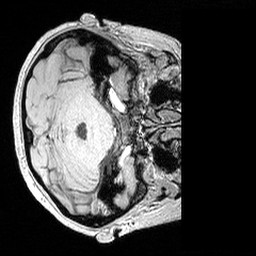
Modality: MP2RAGE
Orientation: axial
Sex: female
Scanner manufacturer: siemens
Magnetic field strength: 3 T
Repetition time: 5 s
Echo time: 0.00292 s